Question: I am dealing with a new microcontroller LPC4088 from NXP. I needed 2 weeks to study and write a working examples for peripherals: IOCONFIG, GPIO, TIMERS, PWM and ADC. Please take a look at my repositories <URL>. This is how you will get a feeling for how I work and what my skill level is.
Until now I could simply disable interrupts and work without them. Now I want to deal with UART peripheral device which . I have never programmed interupts but know something about ARM interrupts. . Currently I am studying these two documents:
- <URL>
It became clear to me that I need to study ARM Cortex-M4 microprocessor besides the LPC4088 microcontroller which I got the hang of somehow. I know that I should put ARM exception vectors at the beginning of the program - usually in the startup code. But I don't know how to do this because what I got with the microcontroller is (object file) which presumably defines exception vectors, reset handler which sets stacks for C and then jumps to function in C source code written by user.
After compilation of my programs using GCC ARM compiler I allways get this prompt, which must allso be the clue which I don't understand because of my inexperience with ARM mcpu's directly:
'''
*****
***** You must modify vector checksum value in *.bin and *.hex files.
*****
'''
I was thinking of reverse ingeneering the startup code using the Segger Jlink and fixing the exception vectors there, but there must be any other way besides writing my own open source startup code... So do you have any suggestions or examples which would be even better for me.
---
I really looked hard and got no source code for the startup code. This is what I got:

The only way to somehow manipulate vectors therefore must be hidden inside the linker script, which is the only part that is still a source code and it looks like this:
'''
/* Linker script for mbed LPC1768 */
/* Linker script to configure memory regions. */
MEMORY
{
FLASH (rx) : ORIGIN = 0x00000000, LENGTH = 512K
RAM (rwx) : ORIGIN = 0x100000E8, LENGTH = (64K - 0xE8)
USB_RAM(rwx) : ORIGIN = 0x20000000, LENGTH = 16K
ETH_RAM(rwx) : ORIGIN = 0x20004000, LENGTH = 16K
}
/* Linker script to place sections and symbol values. Should be used together
* with other linker script that defines memory regions FLASH and RAM.
* It references following symbols, which must be defined in code:
* Reset_Handler : Entry of reset handler
*
* It defines following symbols, which code can use without definition:
* __exidx_start
* __exidx_end
* __etext
* __data_start__
* __preinit_array_start
* __preinit_array_end
* __init_array_start
* __init_array_end
* __fini_array_start
* __fini_array_end
* __data_end__
* __bss_start__
* __bss_end__
* __end__
* end
* __HeapLimit
* __StackLimit
* __StackTop
* __stack
*/
ENTRY(Reset_Handler)
SECTIONS
{
.text :
{
KEEP(*(.isr_vector))
*(.text*)
KEEP(*(.init))
KEEP(*(.fini))
/* .ctors */
*crtbegin.o(.ctors)
*crtbegin?.o(.ctors)
*(EXCLUDE_FILE(*crtend?.o *crtend.o) .ctors)
*(SORT(.ctors.*))
*(.ctors)
/* .dtors */
*crtbegin.o(.dtors)
*crtbegin?.o(.dtors)
*(EXCLUDE_FILE(*crtend?.o *crtend.o) .dtors)
*(SORT(.dtors.*))
*(.dtors)
*(.rodata*)
KEEP(*(.eh_frame*))
} > FLASH
.ARM.extab :
{
*(.ARM.extab* .gnu.linkonce.armextab.*)
} > FLASH
__exidx_start = .;
.ARM.exidx :
{
*(.ARM.exidx* .gnu.linkonce.armexidx.*)
} > FLASH
__exidx_end = .;
__etext = .;
.data : AT (__etext)
{
__data_start__ = .;
Image$$RW_IRAM1$$Base = .;
*(vtable)
*(.data*)
. = ALIGN(4);
/* preinit data */
PROVIDE (__preinit_array_start = .);
KEEP(*(.preinit_array))
PROVIDE (__preinit_array_end = .);
. = ALIGN(4);
/* init data */
PROVIDE (__init_array_start = .);
KEEP(*(SORT(.init_array.*)))
KEEP(*(.init_array))
PROVIDE (__init_array_end = .);
. = ALIGN(4);
/* finit data */
PROVIDE (__fini_array_start = .);
KEEP(*(SORT(.fini_array.*)))
KEEP(*(.fini_array))
PROVIDE (__fini_array_end = .);
. = ALIGN(4);
/* All data end */
__data_end__ = .;
} > RAM
.bss :
{
__bss_start__ = .;
*(.bss*)
*(COMMON)
__bss_end__ = .;
Image$$RW_IRAM1$$ZI$$Limit = . ;
} > RAM
.heap :
{
__end__ = .;
end = __end__;
*(.heap*)
__HeapLimit = .;
} > RAM
/* .stack_dummy section doesn't contains any symbols. It is only
* used for linker to calculate size of stack sections, and assign
* values to stack symbols later */
.stack_dummy :
{
*(.stack)
} > RAM
/* Set stack top to end of RAM, and stack limit move down by
* size of stack_dummy section */
__StackTop = ORIGIN(RAM) + LENGTH(RAM);
__StackLimit = __StackTop - SIZEOF(.stack_dummy);
PROVIDE(__stack = __StackTop);
/* Check if data + heap + stack exceeds RAM limit */
ASSERT(__StackLimit >= __HeapLimit, "region RAM overflowed with stack")
/* Code can explicitly ask for data to be
placed in these higher RAM banks where
they will be left uninitialized.
*/
.AHBSRAM0 (NOLOAD):
{
Image$$RW_IRAM2$$Base = . ;
*(AHBSRAM0)
Image$$RW_IRAM2$$ZI$$Limit = .;
} > USB_RAM
.AHBSRAM1 (NOLOAD):
{
Image$$RW_IRAM3$$Base = . ;
*(AHBSRAM1)
Image$$RW_IRAM3$$ZI$$Limit = .;
} > ETH_RAM
}
'''
There is allso a makefile which looks like this and is contributing the prompt that I get at the end of every compilation:
'''
# This file was automagically generated by mbed.org. For more information,
# see http://mbed.org/handbook/Exporting-to-GCC-ARM-Embedded
GCC_BIN =
PROJECT = executaable
OBJECTS = ./main.o
SYS_OBJECTS = ./mbed/TARGET_LPC4088/TOOLCHAIN_GCC_ARM/startup_LPC408x.o ./mbed/TARGET_LPC4088/TOOLCHAIN_GCC_ARM/retarget.o ./mbed/TARGET_LPC4088/TOOLCHAIN_GCC_ARM/system_LPC407x_8x_177x_8x.o ./mbed/TARGET_LPC4088/TOOLCHAIN_GCC_ARM/board.o ./mbed/TARGET_LPC4088/TOOLCHAIN_GCC_ARM/cmsis_nvic.o
INCLUDE_PATHS = -I. -I./mbed -I./mbed/TARGET_LPC4088 -I./mbed/TARGET_LPC4088/TOOLCHAIN_GCC_ARM -I./mbed/TARGET_LPC4088/TARGET_NXP -I./mbed/TARGET_LPC4088/TARGET_NXP/TARGET_LPC408X -I./mbed/TARGET_LPC4088/TARGET_NXP/TARGET_LPC408X/TARGET_LPC4088
LIBRARY_PATHS = -L./mbed/TARGET_LPC4088/TOOLCHAIN_GCC_ARM
LIBRARIES = -lmbed
LINKER_SCRIPT = ./mbed/TARGET_LPC4088/TOOLCHAIN_GCC_ARM/LPC4088.ld
###############################################################################
AS = $(GCC_BIN)arm-none-eabi-as
CC = $(GCC_BIN)arm-none-eabi-gcc
CPP = $(GCC_BIN)arm-none-eabi-g++
LD = $(GCC_BIN)arm-none-eabi-gcc
OBJCOPY = $(GCC_BIN)arm-none-eabi-objcopy
OBJDUMP = $(GCC_BIN)arm-none-eabi-objdump
SIZE = $(GCC_BIN)arm-none-eabi-size
CPU = -mcpu=cortex-m4 -mthumb -mfpu=fpv4-sp-d16 -mfloat-abi=softfp
CC_FLAGS = $(CPU) -c -g -fno-common -fmessage-length=0 -Wall -fno-exceptions -ffunction-sections -fdata-sections -fomit-frame-pointer
CC_FLAGS += -MMD -MP
CC_SYMBOLS = -DTARGET_LPC4088 -DTARGET_M4 -DTARGET_CORTEX_M -DTARGET_NXP -DTARGET_LPC408X -DTOOLCHAIN_GCC_ARM -DTOOLCHAIN_GCC -D__CORTEX_M4 -DARM_MATH_CM4 -D__FPU_PRESENT=1 -DMBED_BUILD_TIMESTAMP=<PHONE>.91 -D__MBED__=1
LD_FLAGS = $(CPU) -Wl,--gc-sections --specs=nano.specs -u _printf_float -u _scanf_float -Wl,--wrap,main
LD_FLAGS += -Wl,-Map=$(PROJECT).map,--cref
LD_SYS_LIBS = -lstdc++ -lsupc++ -lm -lc -lgcc -lnosys
ifeq ($(DEBUG), 1)
CC_FLAGS += -DDEBUG -O0
else
CC_FLAGS += -DNDEBUG -Os
endif
all: $(PROJECT).bin $(PROJECT).hex
clean:
rm -f $(PROJECT).bin $(PROJECT).elf $(PROJECT).hex $(PROJECT).map $(PROJECT).lst $(OBJECTS) $(DEPS)
.s.o:
$(AS) $(CPU) -o $@ $<
.c.o:
$(CC) $(CC_FLAGS) $(CC_SYMBOLS) -std=gnu99 $(INCLUDE_PATHS) -o $@ $<
.cpp.o:
$(CPP) $(CC_FLAGS) $(CC_SYMBOLS) -std=gnu++98 -fno-rtti $(INCLUDE_PATHS) -o $@ $<
$(PROJECT).elf: $(OBJECTS) $(SYS_OBJECTS)
$(LD) $(LD_FLAGS) -T$(LINKER_SCRIPT) $(LIBRARY_PATHS) -o $@ $^ $(LIBRARIES) $(LD_SYS_LIBS) $(LIBRARIES) $(LD_SYS_LIBS)
@echo ""
@echo "*****"
@echo "***** You must modify vector checksum value in *.bin and *.hex files."
@echo "*****"
@echo ""
$(SIZE) $@
$(PROJECT).bin: $(PROJECT).elf
@$(OBJCOPY) -O binary $< $@
$(PROJECT).hex: $(PROJECT).elf
@$(OBJCOPY) -O ihex $< $@
$(PROJECT).lst: $(PROJECT).elf
@$(OBJDUMP) -Sdh $< > $@
lst: $(PROJECT).lst
size:
$(SIZE) $(PROJECT).elf
DEPS = $(OBJECTS:.o=.d) $(SYS_OBJECTS:.o=.d)
-include $(DEPS)
'''
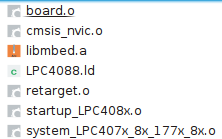
Answer: Ok, took me some minutes. Checkout one of the projects in this <URL>. There are various startup codes. Btw.: It is not so complicated to write your own. most times one has to modify it anyway for "real" projects.
The zip comes from this <URL>. But you already have one to start with.
I just had alook at periph_blinky. Note that the startup always has to correspond with the linker script, as there are some special sections. For reading, I recommend to check out the binutils docs and, of course, the gcc docs.
There should also be some libs as I stated in a comment with CMSIS functions and the header with MCU definitions. The CMSIS stuff can also be fetched from ARM, but might require some fiddling to tailor to the actual implementation (number of MPU regions, etc.).
Oh, and I would recommend to use the vendor libraries for peripheral access. They might be called "standard", but they are actually not, but most times include a mass of bloat like run-time initialization (using separate writes to each member!) of structs which never change. Not sure about NXP, but STM, for instance provides one of the crappiest "std"library I've ever seen.